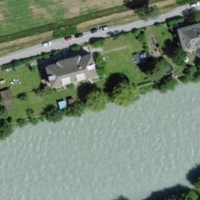
EUNIS habitat code: 15
Species observed at this site:
Apis mellifera